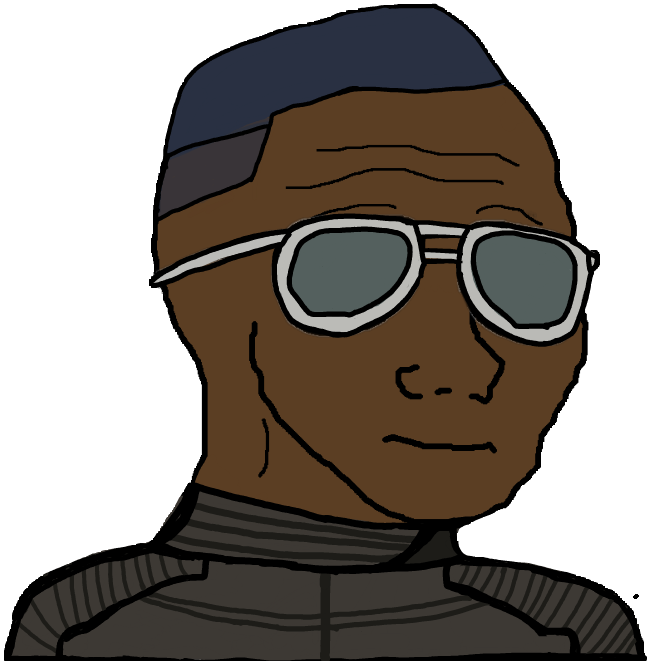
Label: 5_Blackjak